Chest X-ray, AP view. Patient: 62 years old, sex F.
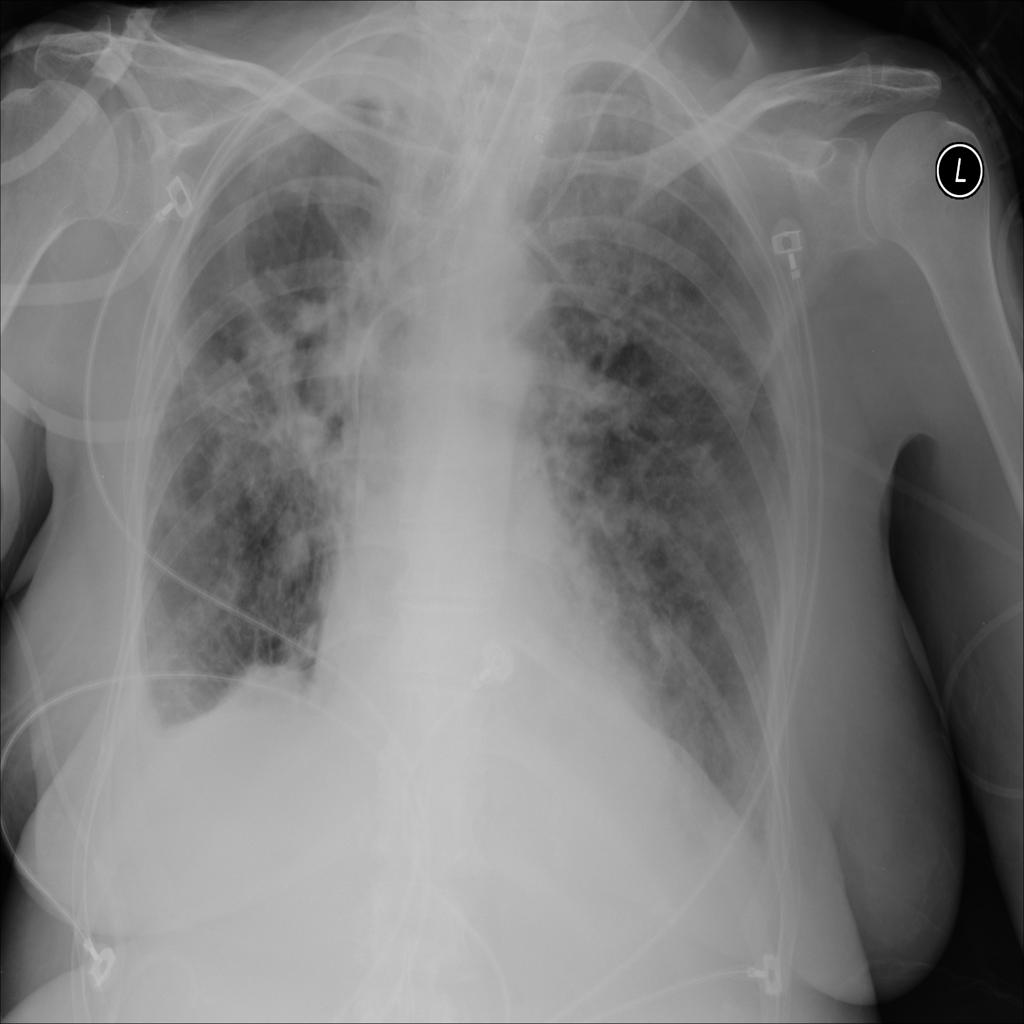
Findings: No Finding